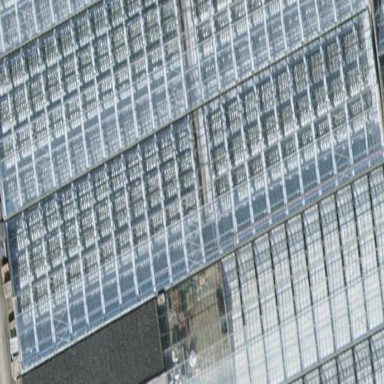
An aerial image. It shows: Greenhouse.